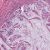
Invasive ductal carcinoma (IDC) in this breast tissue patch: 1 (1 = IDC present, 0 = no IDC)